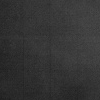
Atmospheric dust classification: dusty